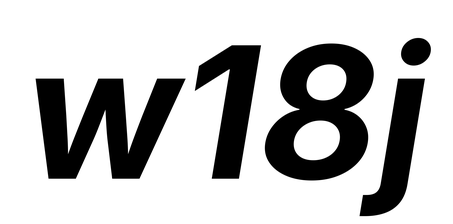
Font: Inter-Italic_Bold_Italic